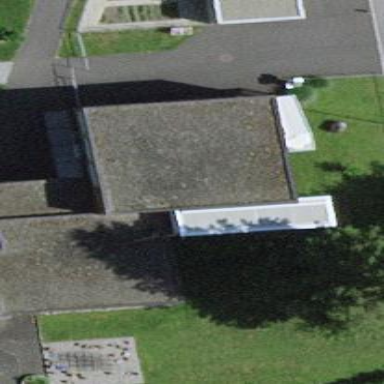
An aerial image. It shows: Kindergarten building.